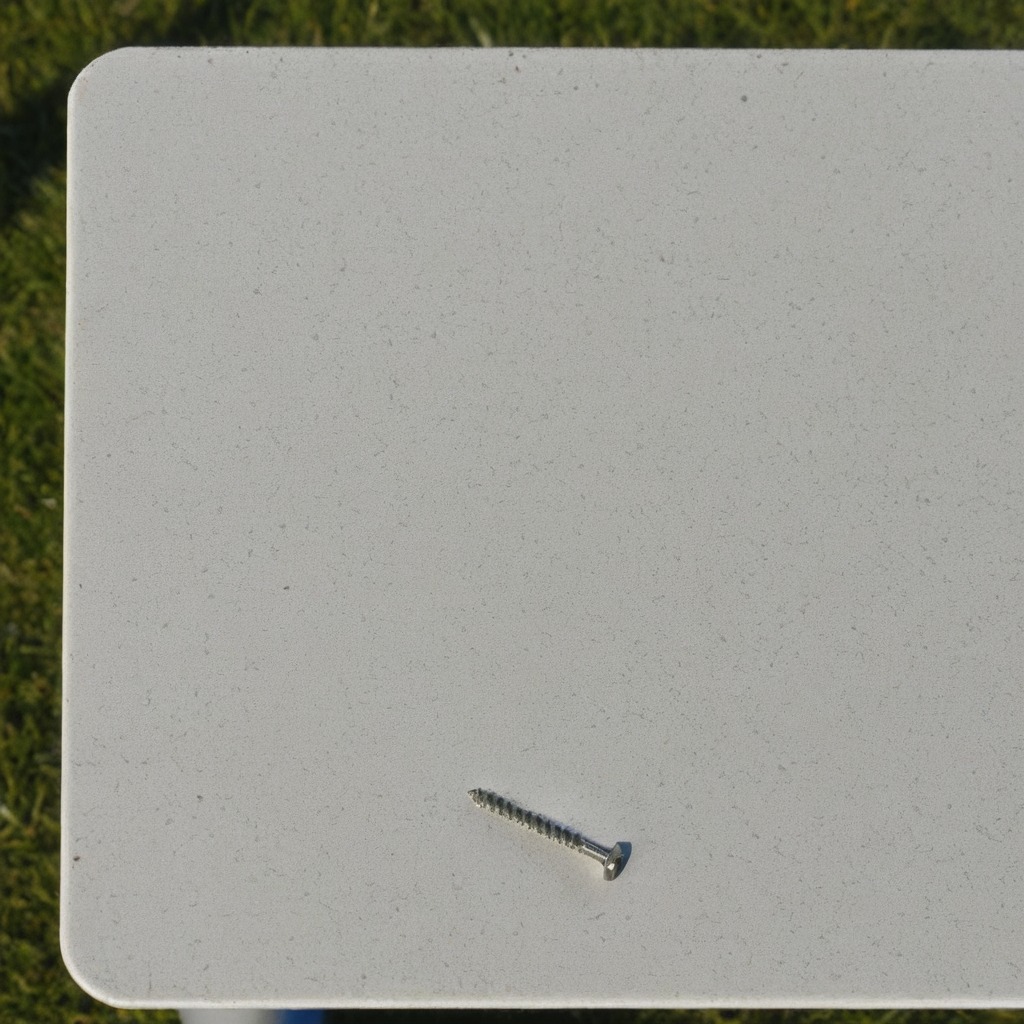
A metal screw is lying on the table.